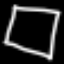
Label: square